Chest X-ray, PA view. Patient: 28 years old, sex M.
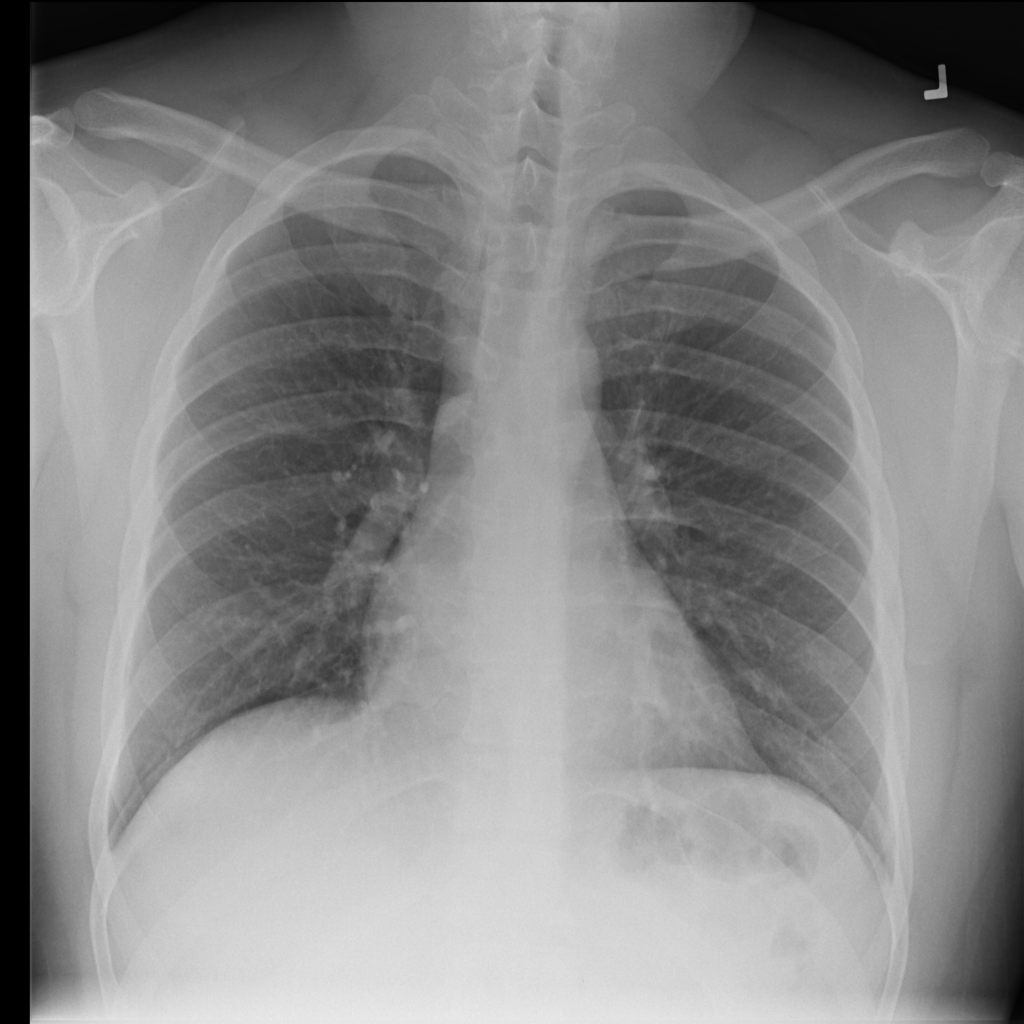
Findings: No Finding